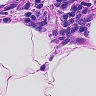
Metastatic tissue present: no